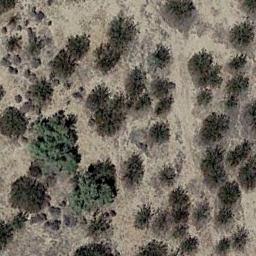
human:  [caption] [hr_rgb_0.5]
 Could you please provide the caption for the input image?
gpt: Some disconnected chaparrals of different kinds grow in the desert .

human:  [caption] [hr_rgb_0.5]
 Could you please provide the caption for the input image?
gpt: Chaparral is evenly distributed on the sand .

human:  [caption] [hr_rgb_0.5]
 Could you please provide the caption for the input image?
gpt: The plants on the left of the chaparral are larger .

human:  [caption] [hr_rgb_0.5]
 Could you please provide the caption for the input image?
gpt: In this jungle, Only the little vegetation can be seen .

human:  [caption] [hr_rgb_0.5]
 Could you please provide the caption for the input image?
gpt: There are some different kinds of bushes make up the chaparral on the desert .